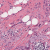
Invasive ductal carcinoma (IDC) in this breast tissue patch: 1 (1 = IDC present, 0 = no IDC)